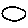
Label: circle